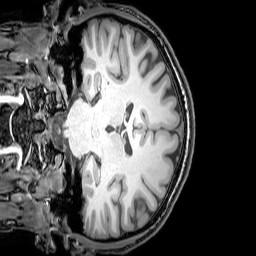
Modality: T1w
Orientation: coronal
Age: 24
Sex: male
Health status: healthy
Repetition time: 0.081 s
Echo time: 0.037 s